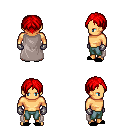
a pixel art fantasy rpg character, male body template, human, tanned skin, gray cape, teal pants, red parted hairstyle, metal gloves, black slippers, four views (front, back, left, right), 2x2 character sprite sheet, small pixel art, hard edges, no anti-aliasing